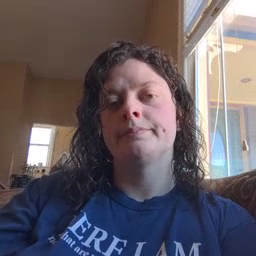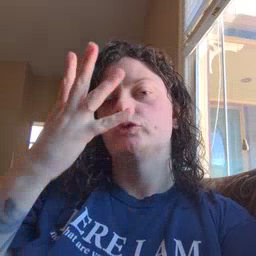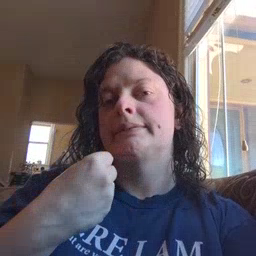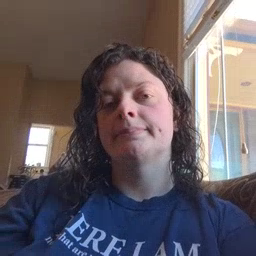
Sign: pretty